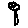
Label: flower